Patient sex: M
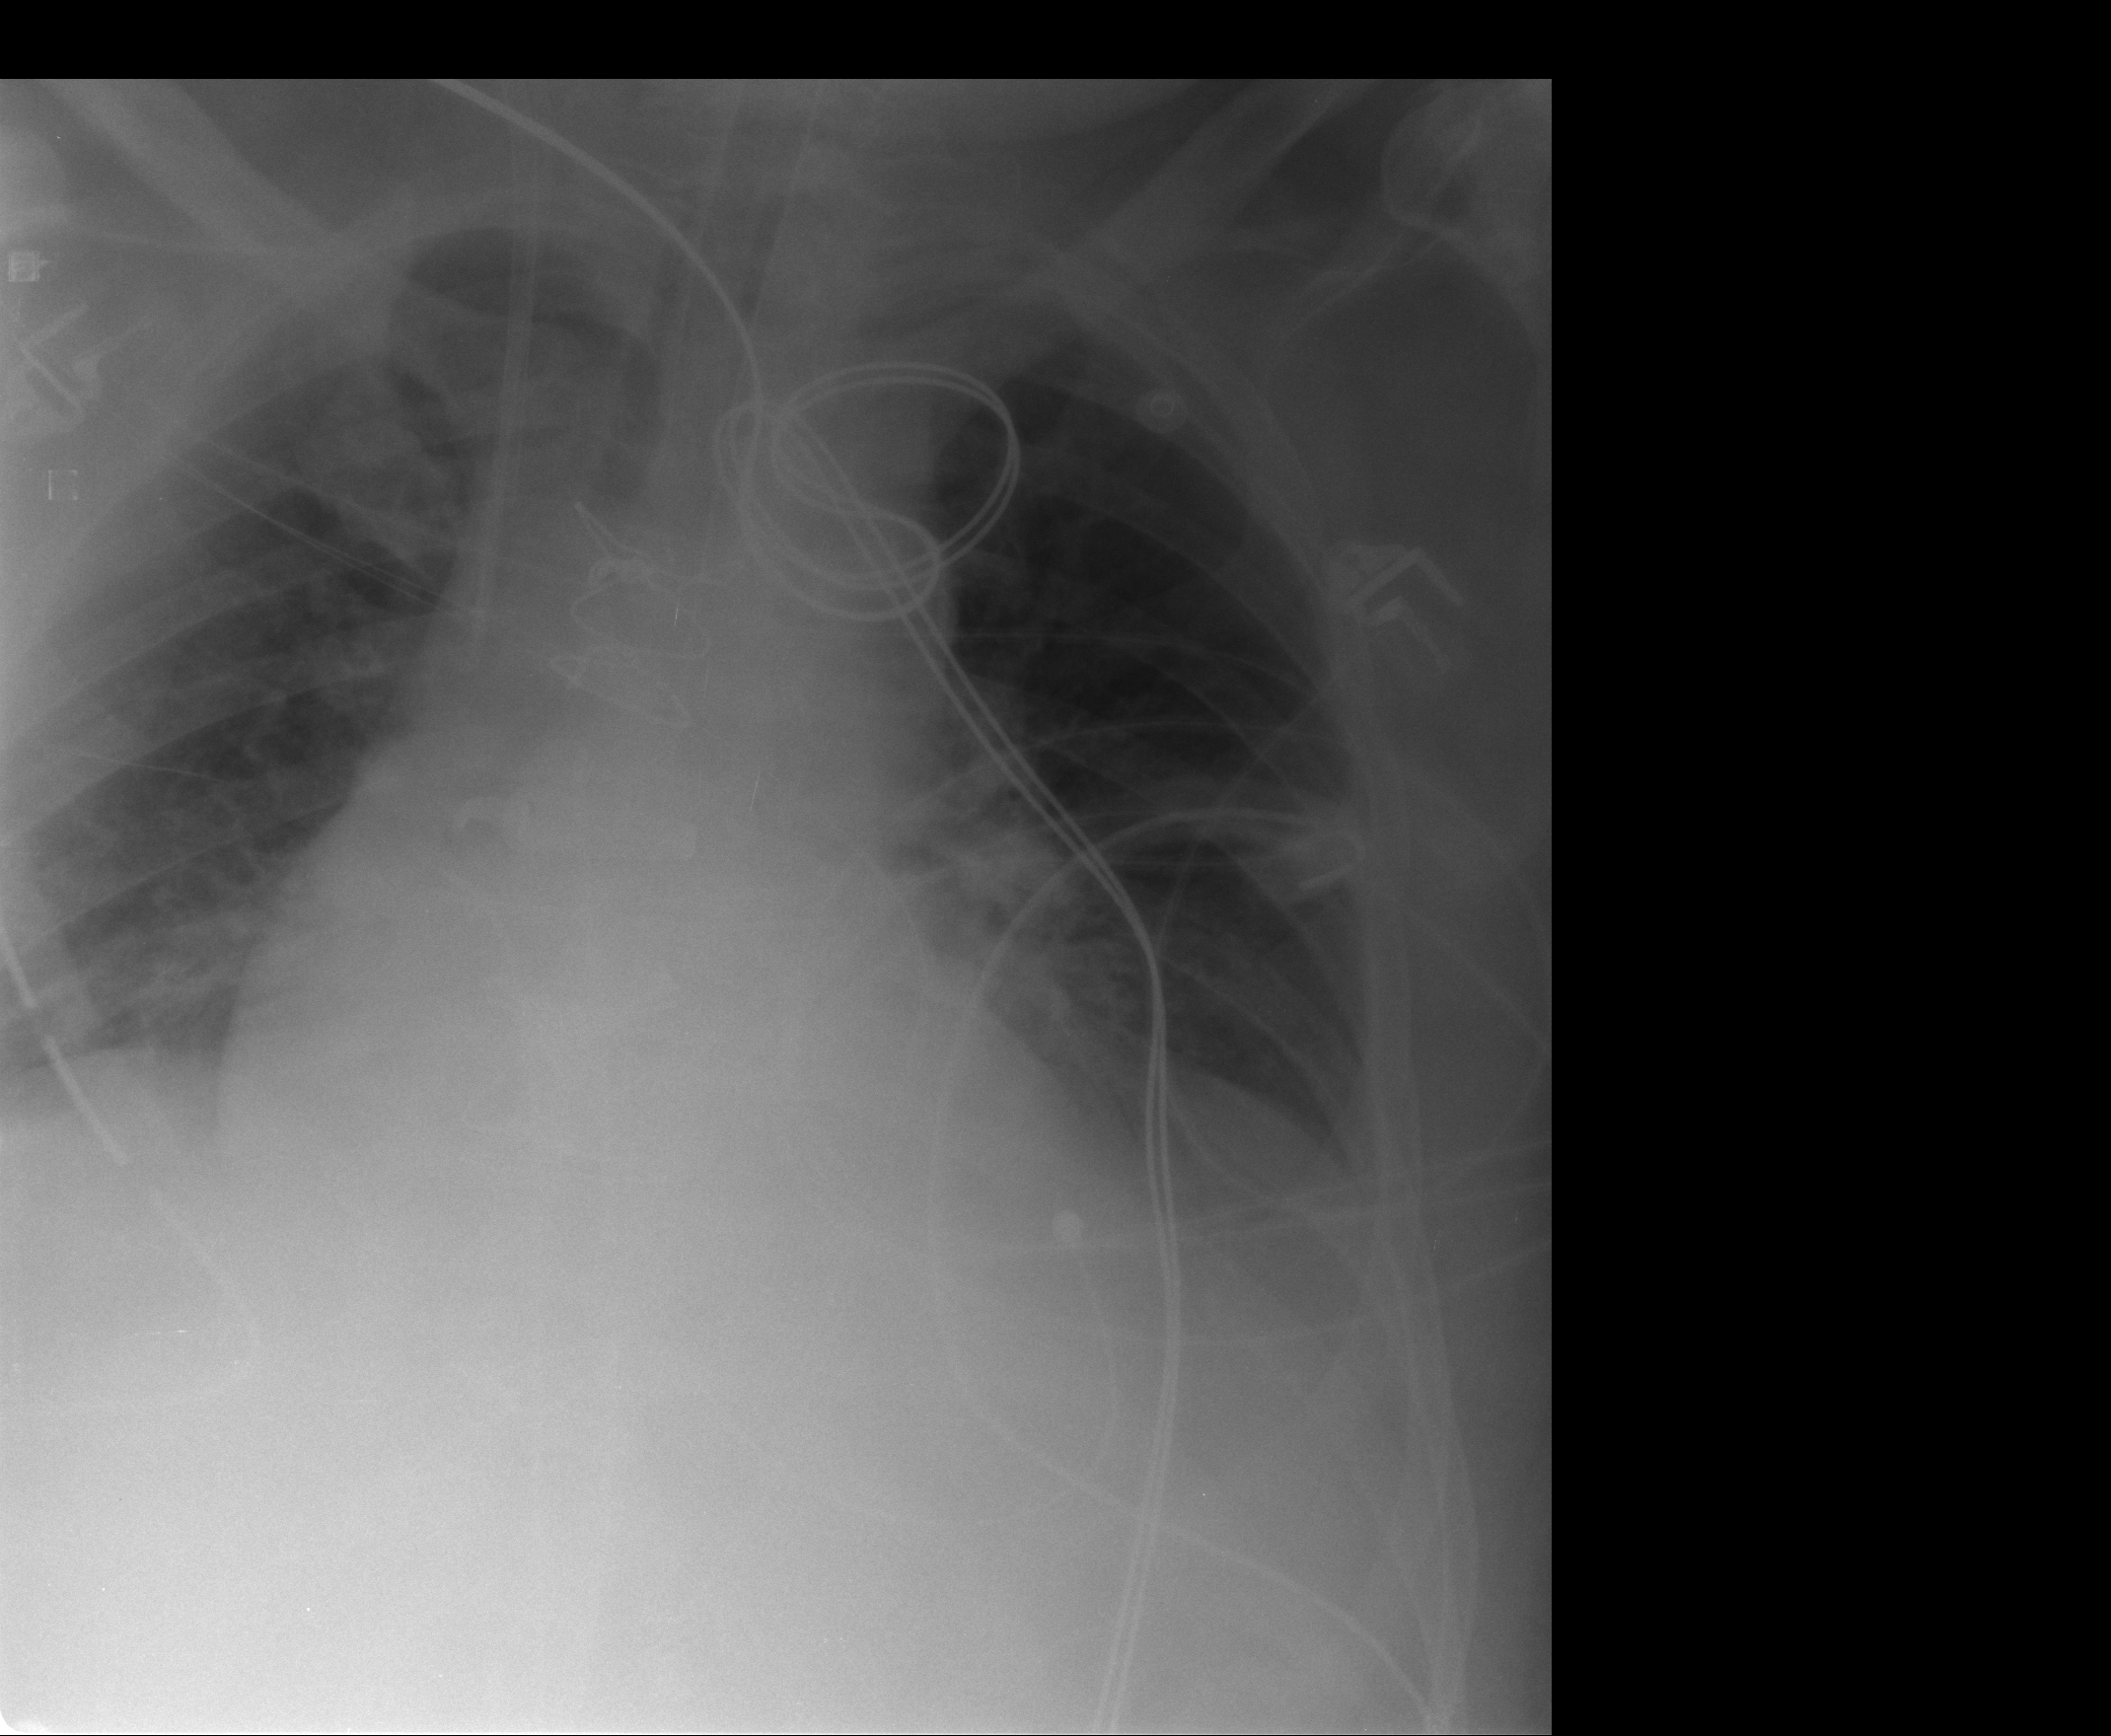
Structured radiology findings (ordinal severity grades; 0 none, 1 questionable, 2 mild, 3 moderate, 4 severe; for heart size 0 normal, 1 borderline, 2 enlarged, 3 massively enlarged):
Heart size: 2
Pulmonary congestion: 0
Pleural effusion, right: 1
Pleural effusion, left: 1
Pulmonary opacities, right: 0
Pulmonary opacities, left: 0
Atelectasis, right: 2
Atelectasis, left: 2